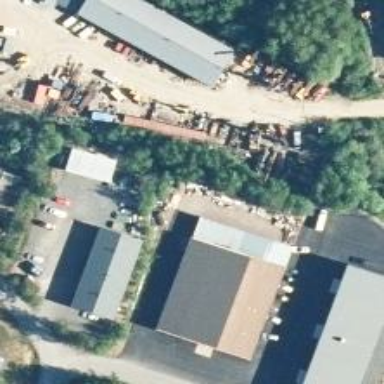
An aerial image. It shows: Industrial building.